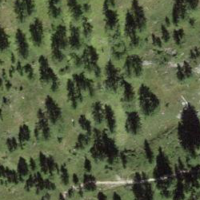
EUNIS habitat code: 43
Species observed at this site:
Melitaea diamina
Erynnis tages
Issoria lathonia
Carterocephalus palaemon
Erebia ligea
Melanargia galathea